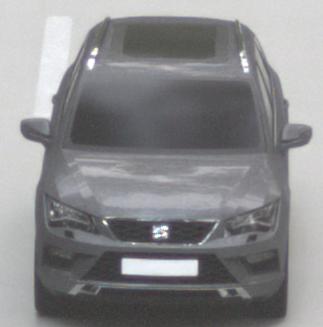
Make: SEAT
Model: Ateca 1.0 TSI Ecomotive
Detailed model: Ateca (5FP)
Model produced from: 2016/08
Model produced until: 2018/08
Doors: 5
Color: gray
Road condition: wet road
Daytime: sunrise or sunset
Contrast: medium contrast